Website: slack
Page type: billing-address
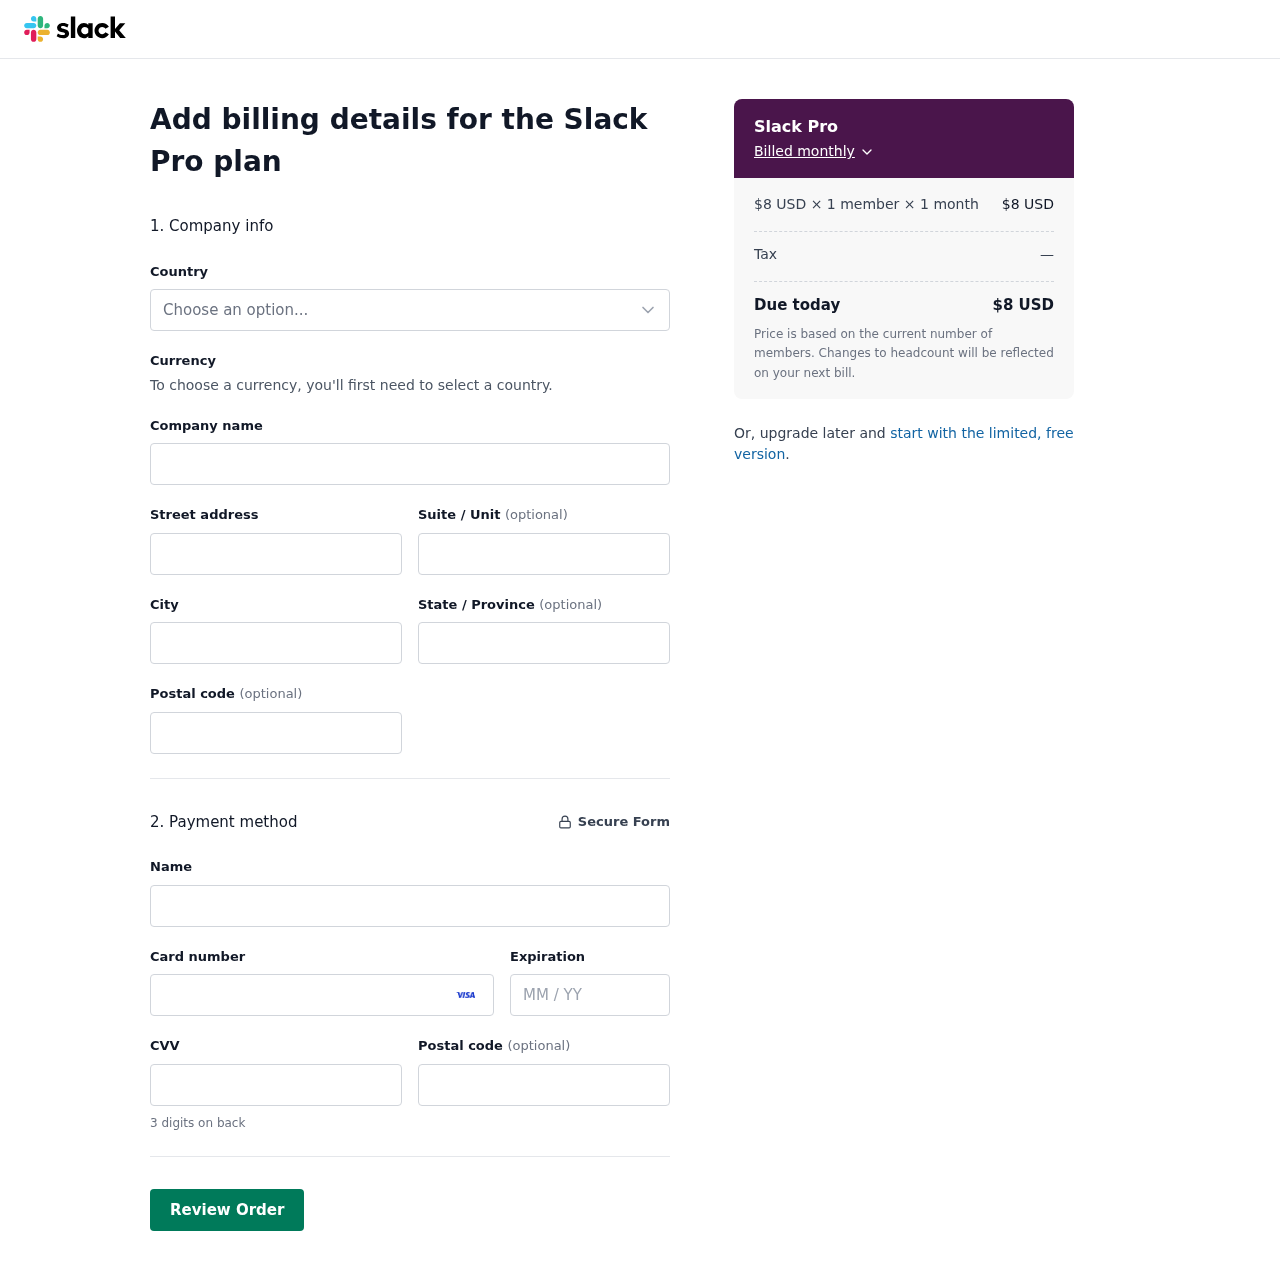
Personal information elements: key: PII_CARD_CVV
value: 963
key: PII_CARD_EXPIRY
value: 11/28
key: PII_CARD_NUMBER
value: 4364 2135 1923 2699
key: PII_CITY
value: Hortonmouth
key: PII_COUNTRY
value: United States
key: PII_FULLNAME
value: Lindsay Sims
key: PII_POSTCODE
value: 18095
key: PII_POSTCODE2
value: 18826
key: PII_STATE
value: Iowa
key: PII_STREET
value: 699 Jones Station Suite 279
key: PII_STREET2
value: Apt. 123
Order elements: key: ORDER_PLAN_PRICE
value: $8 USD
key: ORDER_NUM_MEMBERS
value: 1 member
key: ORDER_NUM_MONTHS
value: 1 month
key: ORDER_SUBTOTAL
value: $8 USD
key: ORDER_TAX
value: —
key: ORDER_TOTAL
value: $8 USD